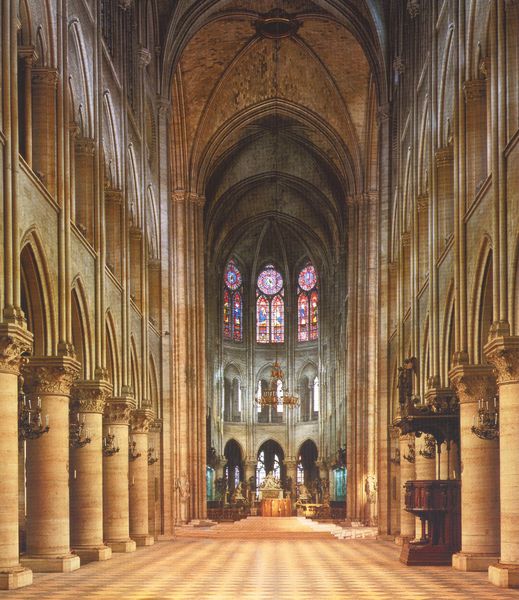
Titel: Notre Dame (Mittelschiff nach Osten)
Standort: Paris
Institution: Notre Dame
Schlagwörter: flügel, schatten, fenster, glas, licht, marmor, pfeiler, schmuck, säule, säulen, malerei, muster, ornament, architektur, sockel, stein, öl, kirche, boden, gold, decke, gotik, oktagon, schiff, bogen, bündel, backstein, beleuchtung, empore, pilaster, saal, joche, leuchter, lüster, hoch, bemalt, halle, foto, arkade, gewölbe, dom, altar, arkaden, hauptschiff, kapitelle, kathedrale, langhaus, kapitell, schlussstein, kreuzrippen, mittelschiff, orgel, dienst, dienste, glasfenster, gotisch, kanzel, kreuzgewölbe, obergaden, obergarden, rosette, seitenschiff, spitzbogen, spitzbögen, triforium, apsis, chor, kapelle, porticus, basis, joch, kandelaber, kapitel, säulengang, durchfensterung, lisenen, seitenschiffe, vierung, chorumgang, naos, taufbecken, radleuchter, kirchenfenster, köln, chorraum, gebundenes system, lichtgaden, katholisch, buntglasfenster, backsteingotik, gewälbe, rundpfeiler, säuen, bleiverglasung, gräten, gurtgewölbe, lichtstudium